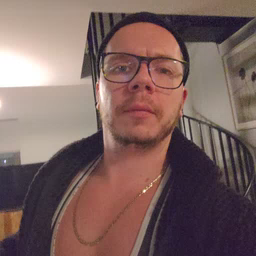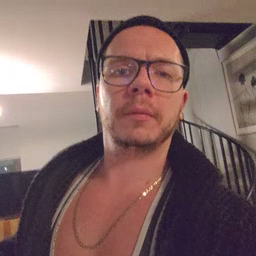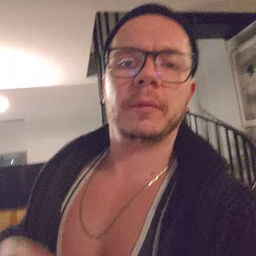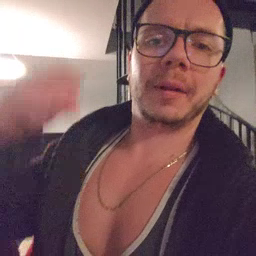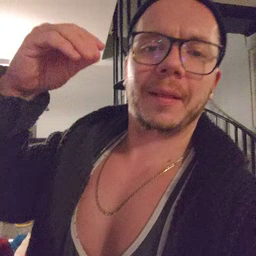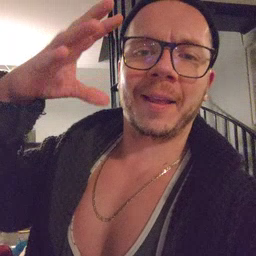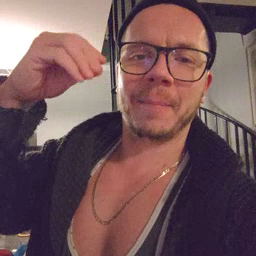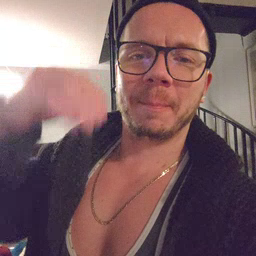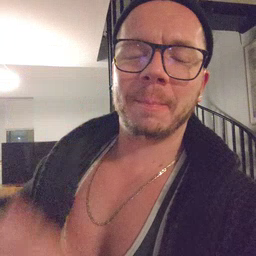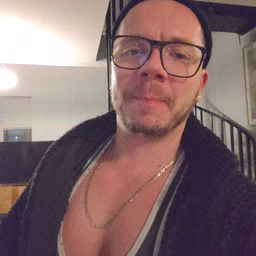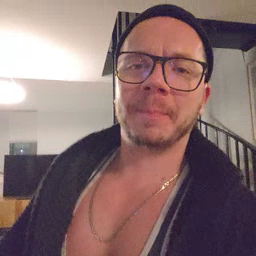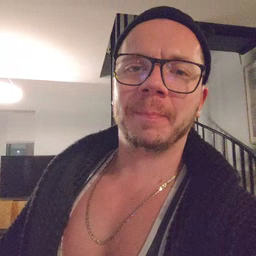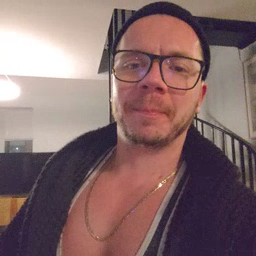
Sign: lamp